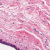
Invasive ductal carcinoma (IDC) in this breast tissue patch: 0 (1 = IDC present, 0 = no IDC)